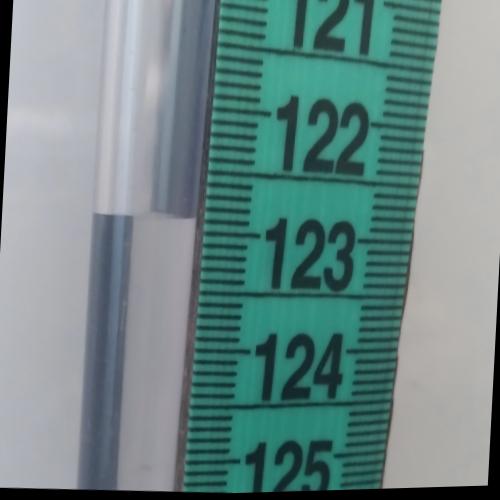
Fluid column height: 122.9 cm